Question: I have a 'GridView' that already fetches some data from a 'SqlDataSource'.
The 'GridView' has , , allowed.
Now when I'm clicking a 'button', I'm creating a new 'DataSource' with a new Query, and I'm assigning the new 'DataSource' to this Grid, then I use '.DataBind()' to update this grid, but after that, I cannot sort any column.
'''
SqlDataSource data = new SqlDataSource();
data.ConnectionString = SqlDataSource1.ConnectionString;
data.ProviderName = SqlDataSource1.ProviderName;
data.SelectCommand = "SELECT * FROM USERS";
GridView2.DataSourceID = "";
GridView2.DataSource = data;
GridView2.DataBind();
'''
I tried to use the following:
'''
GridView2.AllowSorting = true;
'''
Still it didn't work, this is the error I get.

What am I missing here?
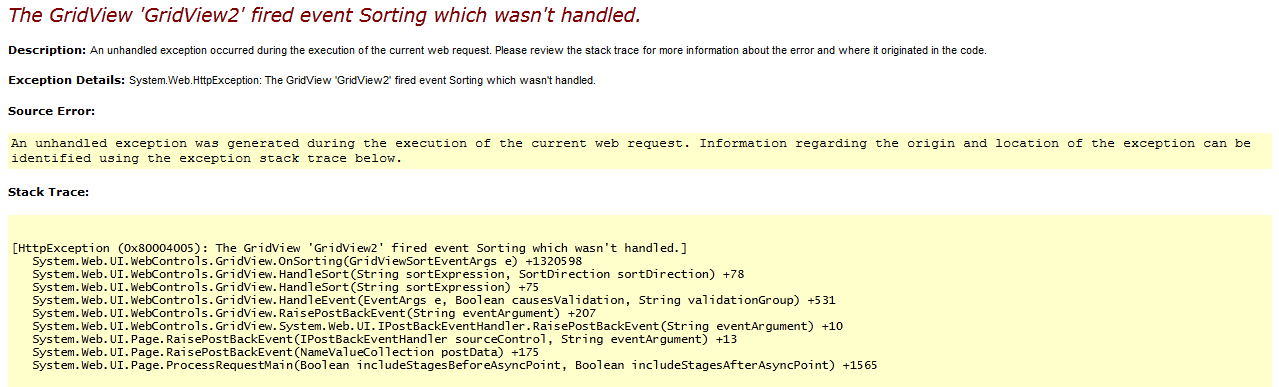
Answer: If the reason for changing the SQLDataSource is because you want to execute a new query on the click of a button; you can do this without creating a new data source:
'''
protected void yourButton_Click(object sender, EventArgs e)
{
// dsYourDataSource is the SQLDataSource that is already connected to your gridview
dsYourDataSource.SelectCommand = "SELECT * FROM USERS";
yourGridView.DataBind();
}
'''
This might help.